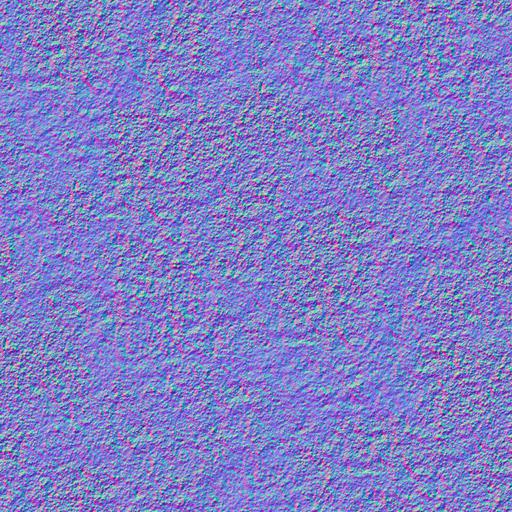
asphalt dark flat grey road street